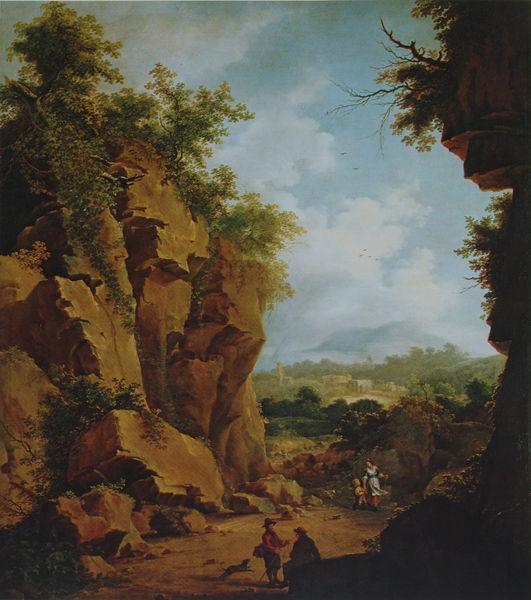
Titel: Hohlweg zwischen Felswänden
Künstler: Ferdinand Kobell
Institution: Privatbesitz
Schlagwörter: baum, berg, blau, felsen, gemälde, himmel, laub, mann, schatten, vogel, wasser, wolken, bäume, grün, landschaft, menschen, sitzen, stadt, äste, braun, frau, hut, licht, männer, orange, straße, vordergrund, gebäude, gras, haus, hund, weg, wolke, gespräch, stein, steine, ast, erde, ferne, häuser, hügel, natur, strauch, vögel, zweige, busch, büsche, gebüsch, gehen, kirche, sträucher, figur, kind, mutter, pflanzen, tal, wald, kinder, turm, schürze, italien, stab, abhang, berge, fels, dorf, farbe, geröll, massiv, schlucht, rast, figuren, romantik, constable, staffage, klippe, spitzweg, wandern, draußen, felsig, ruinen, wurzeln, bewachsen, efeu, jäger, wanderer, fröhlich, gestrüpp, hirte, 18. jahrhundert